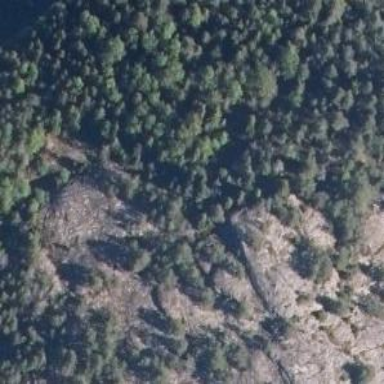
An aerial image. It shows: Cliff in nature.